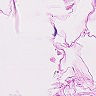
Metastatic tissue present: no